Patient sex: M
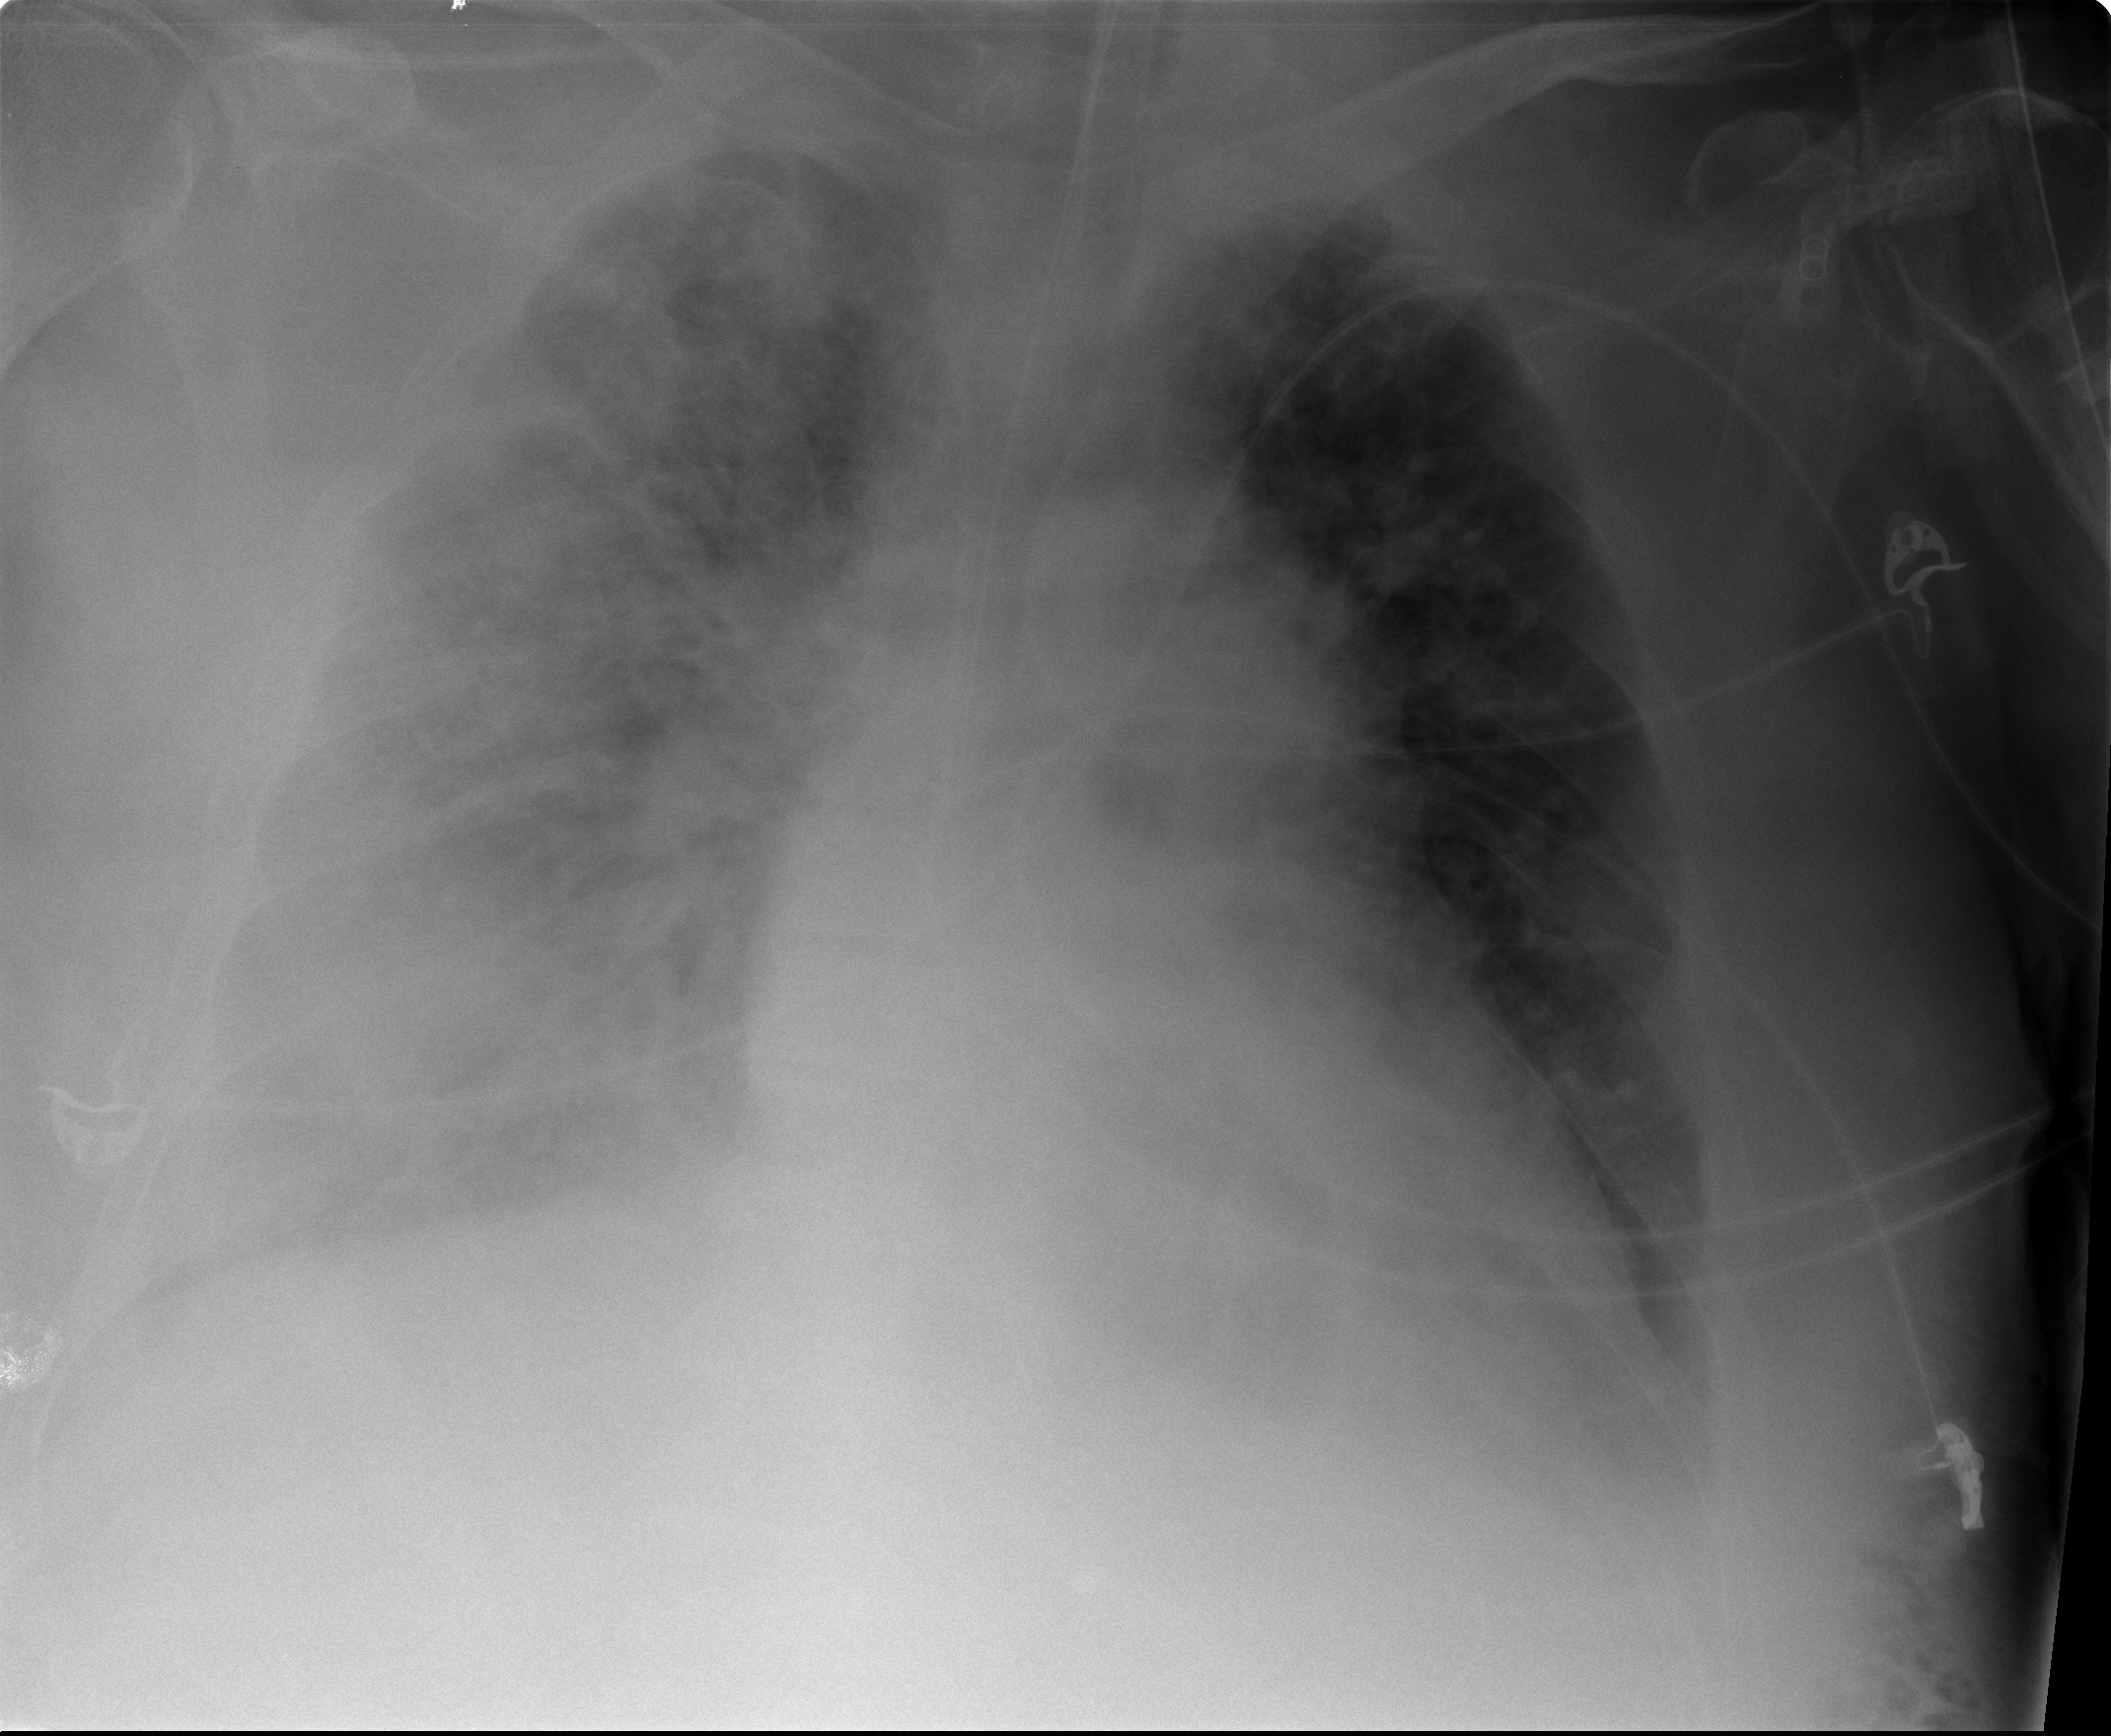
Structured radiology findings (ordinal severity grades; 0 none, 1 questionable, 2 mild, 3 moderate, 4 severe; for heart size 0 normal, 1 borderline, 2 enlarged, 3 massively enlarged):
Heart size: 2
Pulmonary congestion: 2
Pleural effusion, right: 3
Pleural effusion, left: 2
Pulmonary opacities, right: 4
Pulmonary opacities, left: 3
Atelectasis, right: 3
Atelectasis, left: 2